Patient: sex M, age 51
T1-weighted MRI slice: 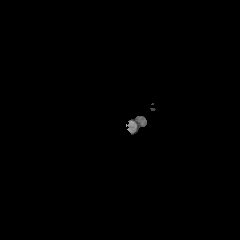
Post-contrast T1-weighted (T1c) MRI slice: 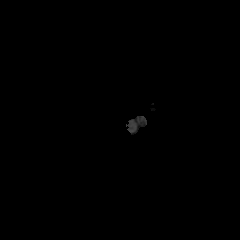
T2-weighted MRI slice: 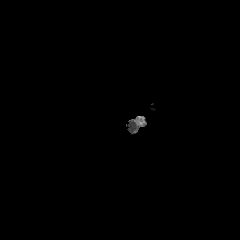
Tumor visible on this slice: no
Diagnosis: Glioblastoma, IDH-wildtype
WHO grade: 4